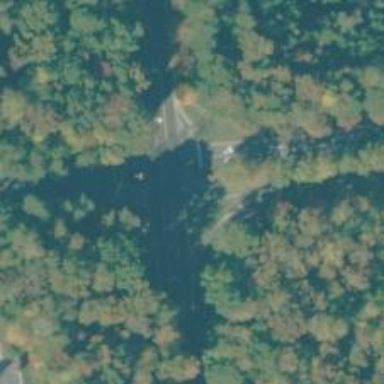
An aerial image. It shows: Unmarked crossing on the road.